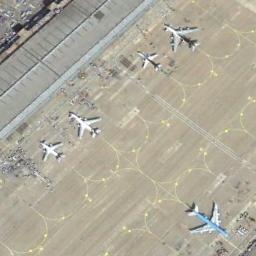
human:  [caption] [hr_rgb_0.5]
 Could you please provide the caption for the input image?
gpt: A blue fuselage aircraft parked behind four white aircraft .

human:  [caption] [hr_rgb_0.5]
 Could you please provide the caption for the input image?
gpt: An airplane with a blue pattern and four   white airplanes were parked in the marked space .

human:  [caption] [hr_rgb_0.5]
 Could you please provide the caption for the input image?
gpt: Four planes parked on the airport and the other plane with its back to them .

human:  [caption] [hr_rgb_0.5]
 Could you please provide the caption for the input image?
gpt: There are four white airplanes and one blue parked beside the airport by the runway .

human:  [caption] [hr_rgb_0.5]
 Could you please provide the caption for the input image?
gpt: Five planes are in the parking lot next to the road .